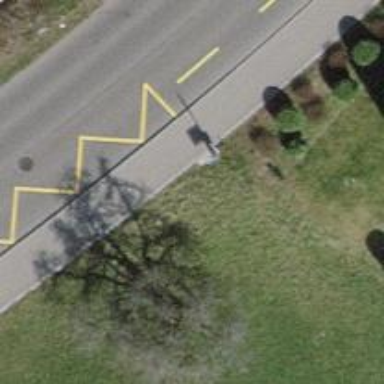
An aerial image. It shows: Bus stop with platform for public transport.